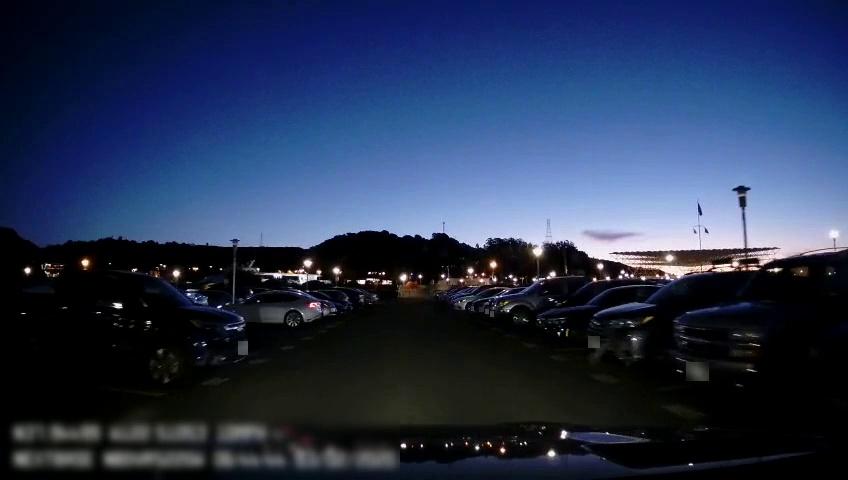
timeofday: Night
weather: Other
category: Drivable Space
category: Vehicles | Truck
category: Vehicles | SUV
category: Vehicles | SUV
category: Vehicles | SUV
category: Vehicles | Truck
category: Vehicles | Car
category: Vehicles | Car
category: Vehicles | Car
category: Vehicles | Car
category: Vehicles | SUV
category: Vehicles | SUV
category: Vehicles | Car
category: Vehicles | SUV
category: Vehicles | Truck
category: Vehicles | Car
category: Vehicles | SUV